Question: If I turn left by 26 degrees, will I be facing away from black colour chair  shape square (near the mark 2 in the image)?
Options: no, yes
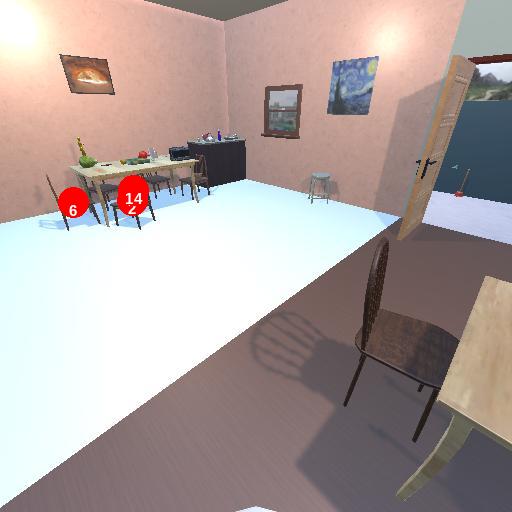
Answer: no